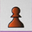
Piece: bP